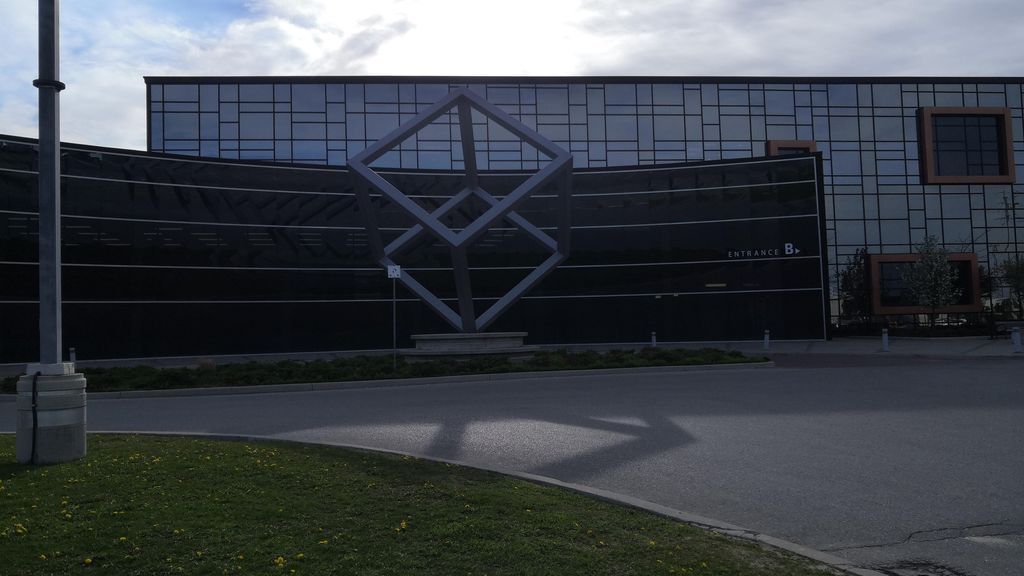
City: toronto